Question: I am curious about how to call the "canonical" timezone offset that is offered on certain timezone selectors (if there's even such a thing, as a canonical offset, which I'm not even sure of).
For instance, on Windows XP, you can see that for 'Eastern Time (US & Canada)' the drop-down always shows 'GMT-05:00' This is actually not correct for the whole year, since when daylight savings time is in effect, the offset with 'UTC' is only '-4:00'. On the other hand, everyone mentions 'US/Eastern' as being . I was wondering how that '-5:00' is called. Email Time Identifier? Canonical timezone offset?
Also, if I create a 'US/Eastern' timezone with <URL>

<URL>
Thank you in advance.
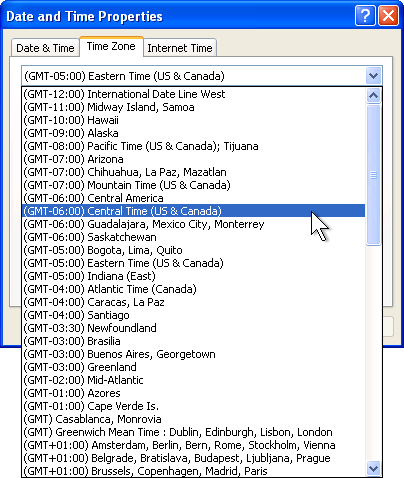
Answer: If we take "canonical" to mean the utcoffset of dates that are not in DST, then the problem is reduced to finding dates (for each timezone) which are not DST.
We could try the current date first. If it is not DST, then we are in luck. If it is, then we could step through the list of utc transition dates (which are stored in 'tzone._utc_transition_times') until we find one that is not DST:
'''
import pytz
import datetime as DT
utcnow = DT.datetime.utcnow()
canonical = dict()
for name in pytz.all_timezones:
tzone = pytz.timezone(name)
try:
dstoffset = tzone.dst(utcnow, is_dst=False)
except TypeError:
# pytz.utc.dst does not have a is_dst keyword argument
dstoffset = tzone.dst(utcnow)
if dstoffset == DT.timedelta(0):
# utcnow happens to be in a non-DST period
canonical[name] = tzone.localize(utcnow, is_dst=False).strftime('%z')
else:
# step through the transition times until we find a non-DST datetime
for transition in tzone._utc_transition_times[::-1]:
dstoffset = tzone.dst(transition, is_dst=False)
if dstoffset == DT.timedelta(0):
canonical[name] = (tzone.localize(transition, is_dst=False)
.strftime('%z'))
break
for name, utcoffset in canonical.iteritems():
print('{} --> {}'.format(name, utcoffset))
# All timezones have been accounted for
assert len(canonical) == len(pytz.all_timezones)
'''
yields
'''
...
Mexico/BajaNorte --> -0800
Africa/Kigali --> +0200
Brazil/West --> -0400
America/Grand_Turk --> -0400
Mexico/BajaSur --> -0700
Canada/Central --> -0600
Africa/Lagos --> +0100
GMT-0 --> +0000
Europe/Sofia --> +0200
Singapore --> +0800
Africa/Tripoli --> +0200
America/Anchorage --> -0900
Pacific/Nauru --> +1200
'''
Note that the code above accesses the private attribute 'tzone._utc_transition_times'. This is an implementation detail in pytz. Since it is not part of the public API, it is not guaranteed to exist in future versions of pytz. Indeed, it does not even exist for all timezones in the current version of pytz -- in particular, it does not exist for timezones that have no DST transition times, such as ''Africa/Bujumbura'' for example. (That's why I bother to check if utcnow happens to be in a non-DST time period first.)
If you'd like a method which does not rely on private attributes, we could instead simply march 'utcnow' back one day until we find a day which is in a non-DST time period. The code would be a bit slower than the one above, but since you really only have to run this code once to glean the desired information, it really should not matter.
Here is what the code would look like without using '_utc_transition_times':
'''
import pytz
import datetime as DT
utcnow = DT.datetime.utcnow()
canonical = dict()
for name in pytz.all_timezones:
tzone = pytz.timezone(name)
try:
dstoffset = tzone.dst(utcnow, is_dst=False)
except TypeError:
# pytz.utc.dst does not have a is_dst keyword argument
dstoffset = tzone.dst(utcnow)
if dstoffset == DT.timedelta(0):
# utcnow happens to be in a non-DST period
canonical[name] = tzone.localize(utcnow, is_dst=False).strftime('%z')
else:
# step through the transition times until we find a non-DST datetime
date = utcnow
while True:
date = date - DT.timedelta(days=1)
dstoffset = tzone.dst(date, is_dst=False)
if dstoffset == DT.timedelta(0):
canonical[name] = (tzone.localize(date, is_dst=False)
.strftime('%z'))
break
for name, utcoffset in canonical.iteritems():
print('{} --> {}'.format(name, utcoffset))
# All timezones have been accounted for
assert len(canonical) == len(pytz.all_timezones)
'''